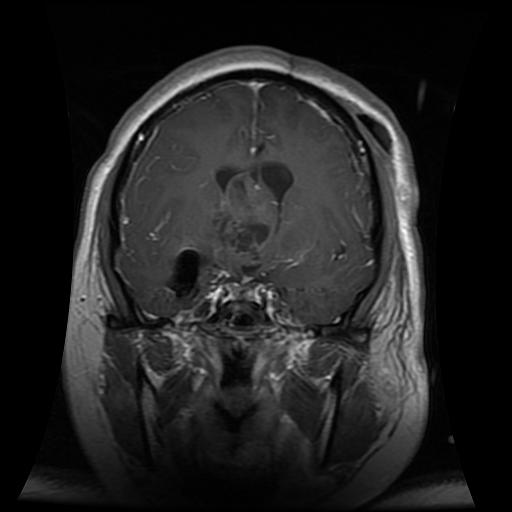
Label: glioma